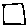
Label: square